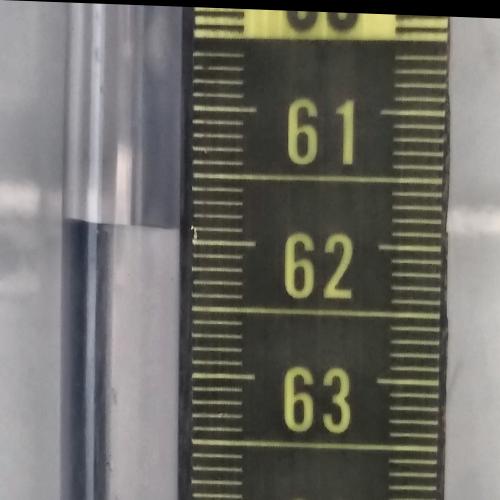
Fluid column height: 61.9 cm